A time-domain waveform of one vibration snapshot from a rolling-element bearing is shown. Diagnose the bearing from this image, choosing from: normal, inner_race, outer_race, ball.
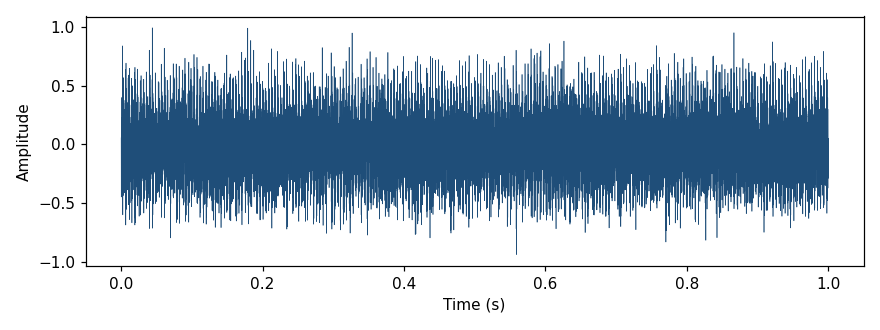
Answer: outer_race